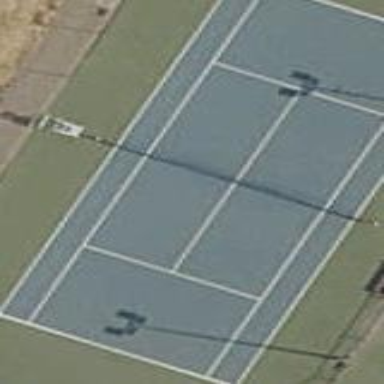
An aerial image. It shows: Tennis court on the leisure land pitch.